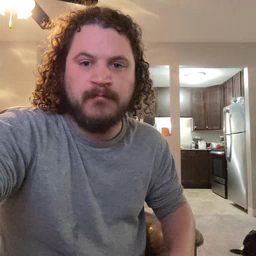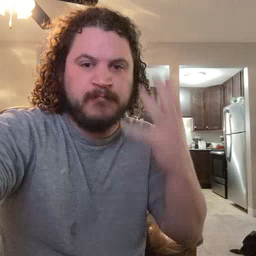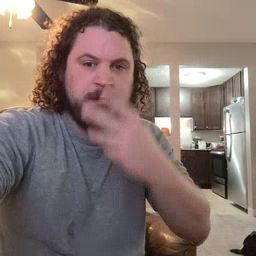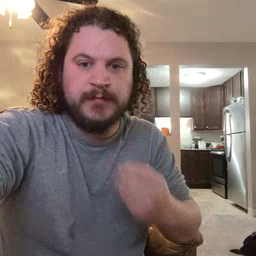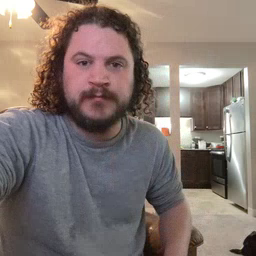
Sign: pretty